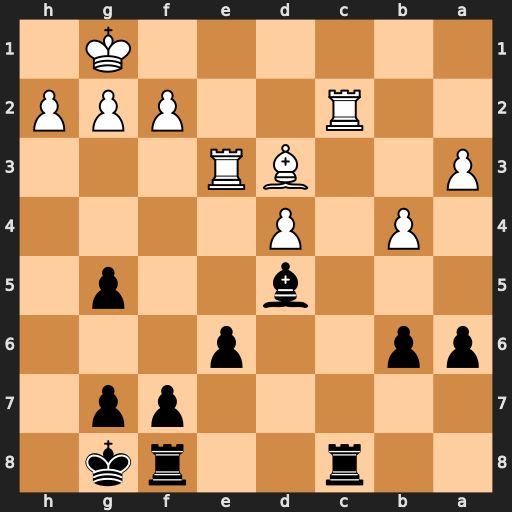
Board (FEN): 2r2rk1/5pp1/pp2p3/3b2p1/1P1P4/P2BR3/2R2PPP/6K1
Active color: b
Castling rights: -
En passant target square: -
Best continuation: Rxc2 Bxc2 Rc8